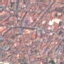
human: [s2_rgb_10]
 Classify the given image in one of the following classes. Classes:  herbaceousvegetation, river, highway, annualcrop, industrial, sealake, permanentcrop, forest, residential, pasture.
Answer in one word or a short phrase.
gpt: Residential